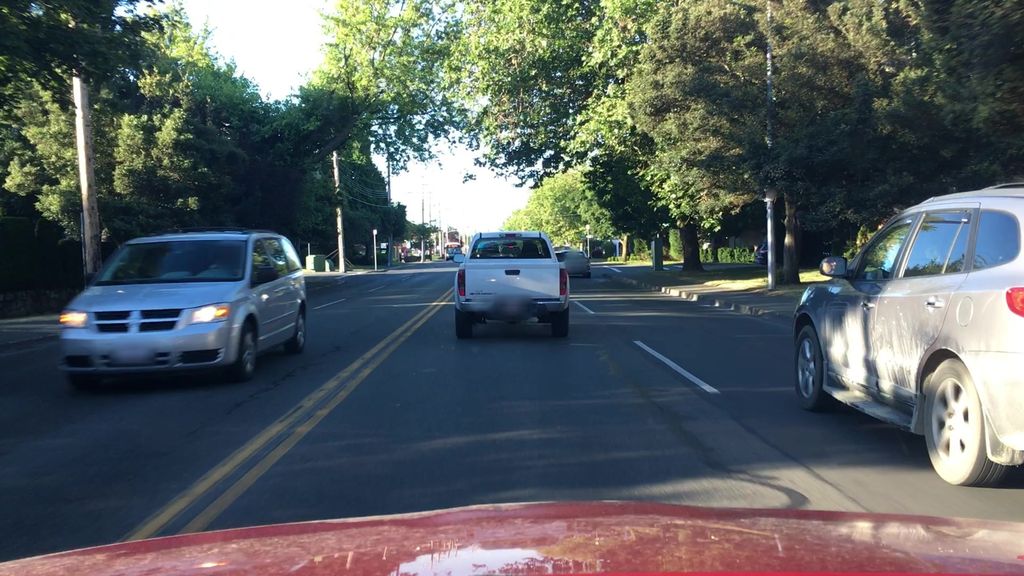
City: victoria